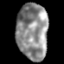
Tissue: lung
Cell type: Epithelial cells
Senescence score: 0.548
Nuclear area (px): 1724
Mean DAPI intensity: 140.082